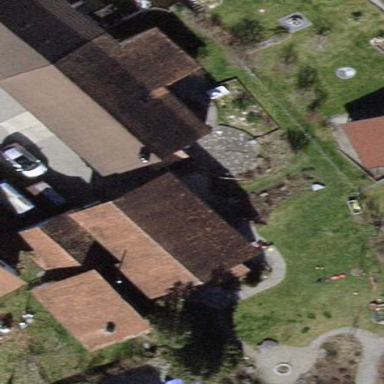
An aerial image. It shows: Shed with gabled roof.